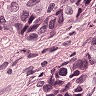
Metastatic tissue present: yes